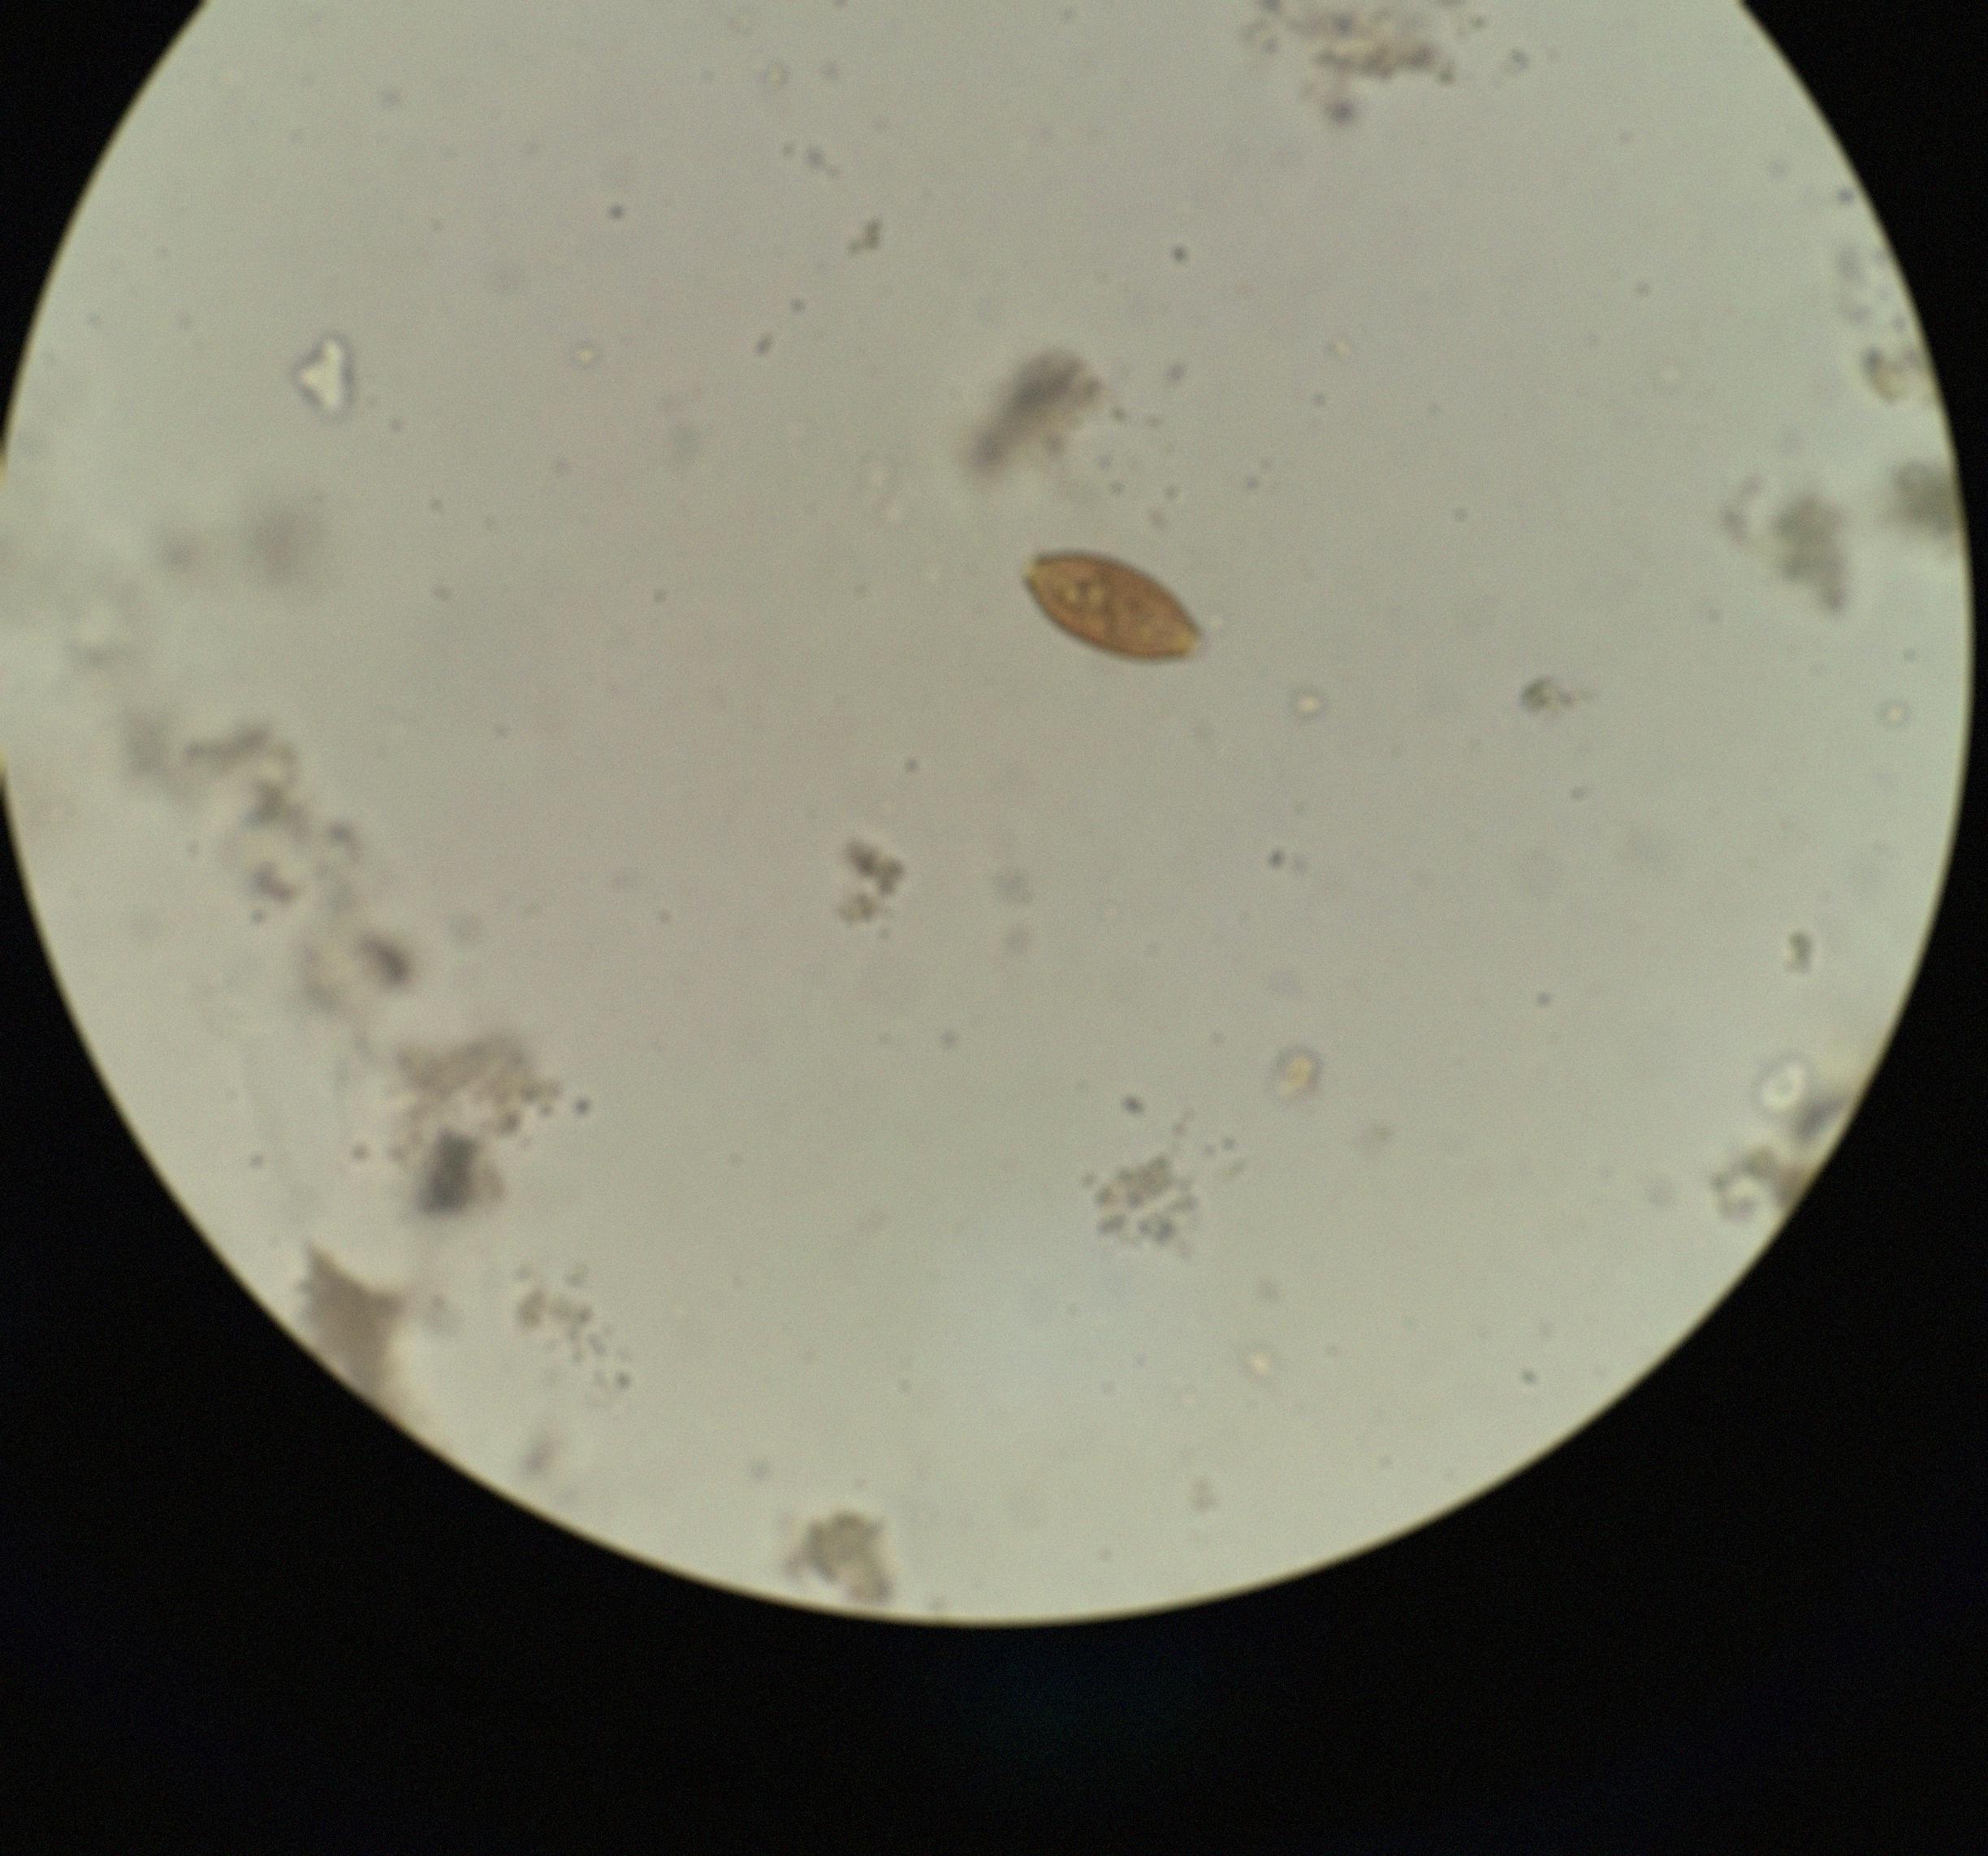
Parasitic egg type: Trichuris trichiura